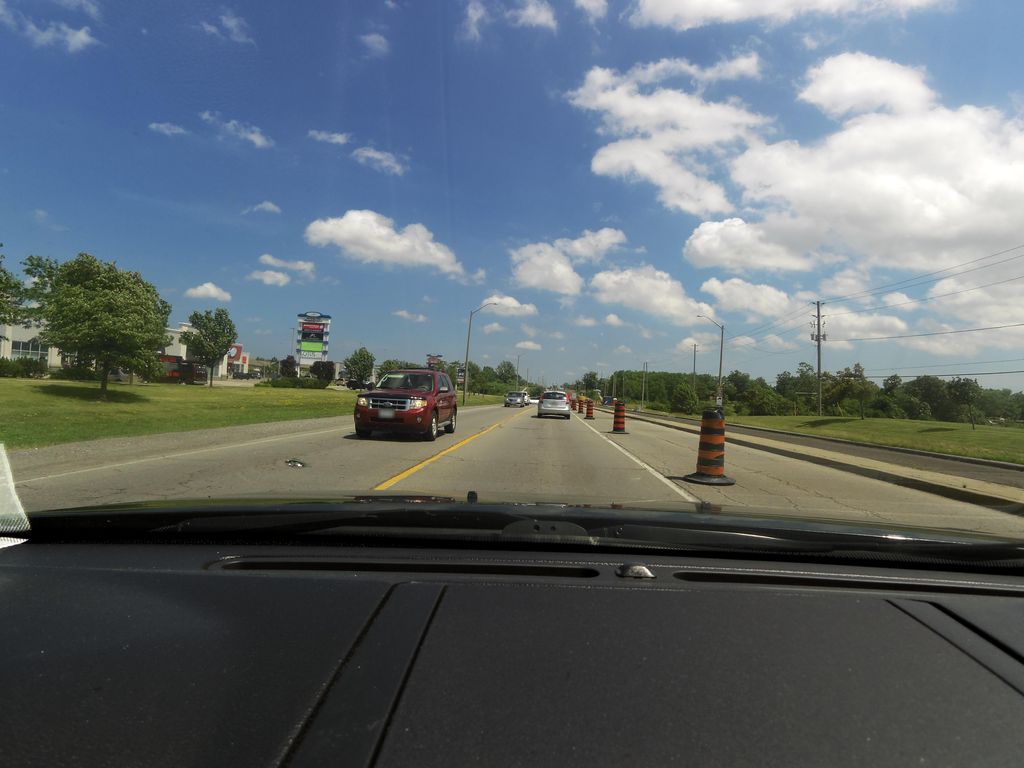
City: hamilton